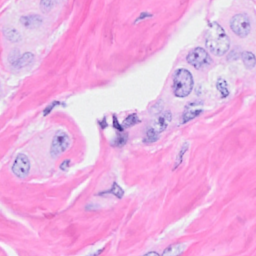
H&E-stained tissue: Breast